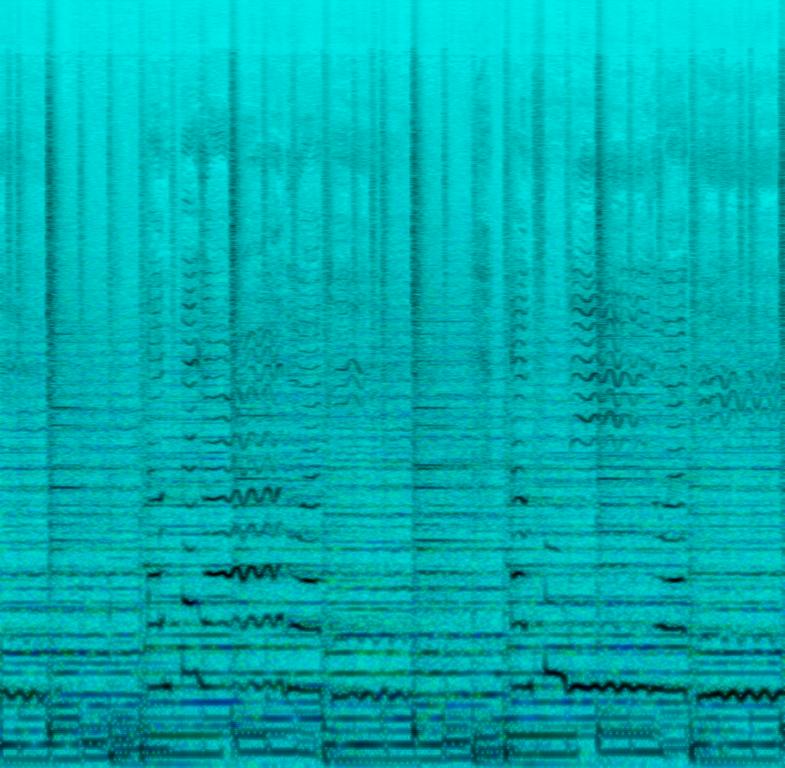
A female singer sings this beautiful vintage French melody. The song is medium tempo with a steady drum rhythm, steady bass line, piano accompaniment , string section harmony and some lush snare play. The song is romantic and cheerful with an avant-garde nature.